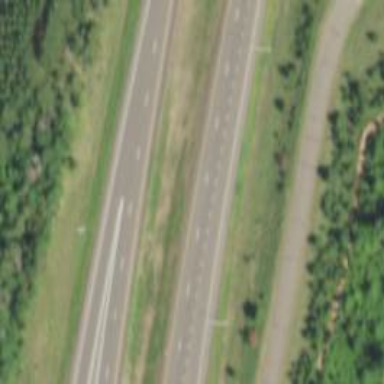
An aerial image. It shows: Motorway junction.